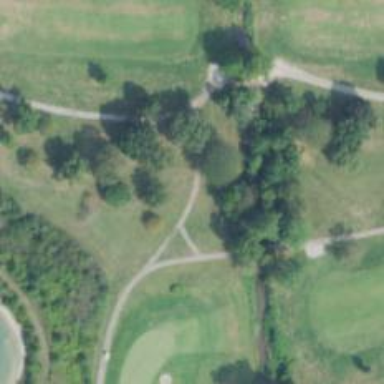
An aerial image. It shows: Pathway for golfing.